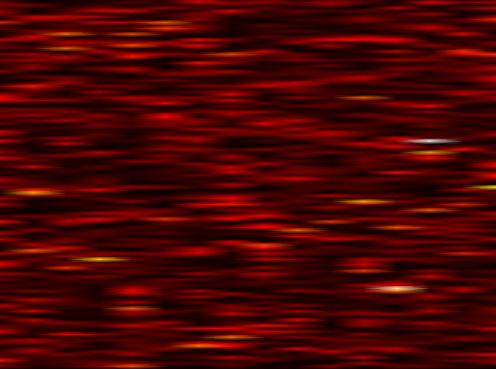
Label: FBMC